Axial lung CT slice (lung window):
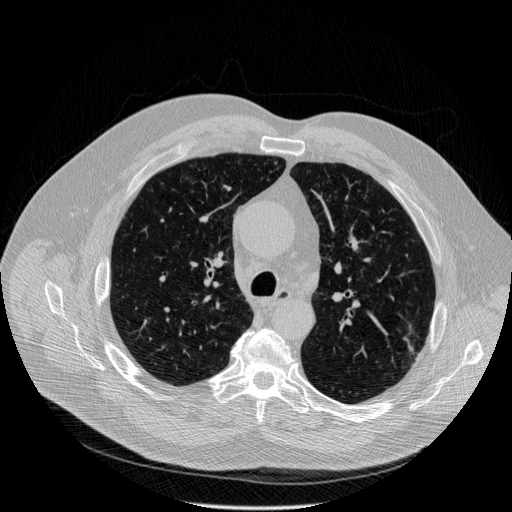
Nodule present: yes
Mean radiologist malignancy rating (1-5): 4